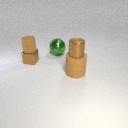
small brown metal cube below small brown rubber cylinder